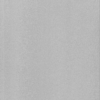
Label: dusty